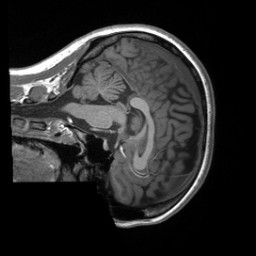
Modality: T1w
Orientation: sagittal